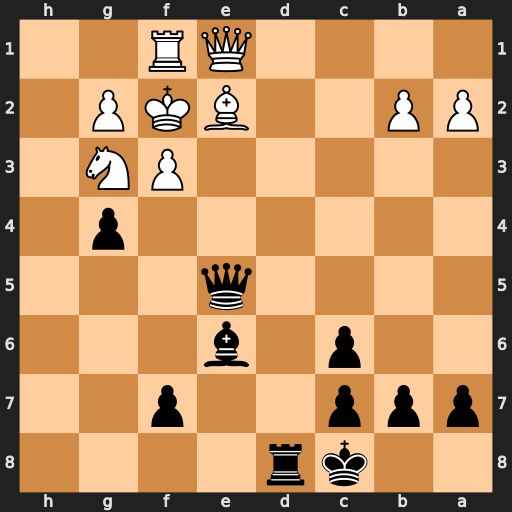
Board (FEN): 2kr4/ppp2p2/2p1b3/4q3/6p1/5PN1/PP2BKP1/4QR2
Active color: b
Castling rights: -
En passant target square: -
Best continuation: Qd4#